Question: I want to fill the screen with a grid of points. My desired performance would be about the same speed as drawing that many pixels as a contiguous quad (or equivalent triangle clipped with glViewport). Using 'GL_POINT' primitives (positioned via gl_VertexID, not attribs) or 'glPolygonStipple' are possibilities, but are still a little slower. Here's an example of what I want (though the black points drawn may be yet more sparse):

Are there any other methods to draw this grid? ()
Wouldn't it be great if the rasterizer was programmable!
The main point of this is to be able to in this grid pattern from a fragment shader.
---
Full screen for me is 1680x1050, GTX670. Times are calculated drawing 10,000 times each frame, no depth test. I draw a quad with a big triangle and clip using glViewport.
- 'coord%4>0'- - 'glPolygonStipple''%4'- -
The differences get larger with a more sparse grid, for example '%16'.
---
OK, I've thrown together a small example. Requires 'glut' and 'glew' libraries:
'''
#include <GL/glew.h>
#include <GL/gl.h>
#include <GL/glut.h>
#include <memory.h>
#include <assert.h>
#include <stdio.h>
#define RESOLUTION_X 1680
#define RESOLUTION_Y 1050
#define USE_32_BIT 0
#define TEST_LOOP 1000 //number of quads to draw per frame
#define WARMUP_MS 1000 //time between switching methods
#define TEST_MS 4000 //time to benchmark for
#define TESTS 6
#define DRAW_GRAPH 1
#define SCALE_MS 0.2f //for drawing the graph
GLuint fbo, colourTex, vbo, shader, shaderPoints, shaderDiscard;
int viewport[2];
int test = 0;
int results_time[TESTS];
int results_frames[TESTS];
float colours[TESTS][3] = {
{1,0,0},
{1,1,0},
{1,0,1},
{0,1,0},
{0,1,1},
{0,0,1},
};
const char* names[TESTS] = {
"full",
"full discard",
"full stipple",
"draw points",
"quarter",
"one"
};
float triangleVerts[9] = {-1,-1,0,-1,4,0,4,-1,0};
const char* vertexShaderSrc = "#version 150
in vec4 v;
void main() {gl_Position = v;}
";
const char* vertexShaderPointsSrc = "#version 150
uniform ivec2 s;
void main() {ivec2 p = ivec2(gl_VertexID%(s.x/4),gl_VertexID/(s.x/4)); gl_Position = vec4(2.0*(p*4+0.5)/s-1.0, 0, 1);}
";
const char* fragmentShaderSrc = "#version 150
out vec4 c;
void main() {c = vec4(1,0,0,1);}
";
const char* fragmentShaderDiscardSrc = "#version 150
out vec4 c;
void main() {if (int(gl_FragCoord.x)%4>0||int(gl_FragCoord.y)%4>0) discard; c = vec4(1,0,0,1);}
";
void setupDraw(GLuint program, int x, int y)
{
glUseProgram(program);
glViewport(0, 0, x, y);
glBindBuffer(GL_ARRAY_BUFFER, vbo);
GLuint loc = glGetAttribLocation(program, "v");
glEnableVertexAttribArray(loc);
glVertexAttribPointer(loc, 3, GL_FLOAT, GL_FALSE, 0, 0);
}
void polygonStippleGrid(int x, int y)
{
unsigned char tilePattern[32*32];
memset(tilePattern, 0, sizeof(tilePattern));
for (int j = 0; j < 32; j += y)
{
for (int i = 0; i < 32; i += x)
{
int index = (j * 32 + i);
tilePattern[index / 8] |= 1 << (index % 8);
}
}
glPixelStorei(GL_UNPACK_ALIGNMENT, 1);
glPolygonStipple(tilePattern);
}
void display()
{
static int lastTime = -1;
int elapsed = glutGet(GLUT_ELAPSED_TIME);
if (lastTime == -1) lastTime = elapsed;
int dt = elapsed - lastTime;
lastTime = elapsed;
static int warmup = WARMUP_MS + 2000;
static int running = TEST_MS;
warmup -= dt;
if (warmup <= 0 && test < TESTS)
{
running -= dt;
results_time[test] += dt;
results_frames[test] += 1;
if (running <= 0)
{
printf("%s %s %.6fms
", names[test], USE_32_BIT?"rgba32":"rgba8", results_time[test]/(float)(results_frames[test] * TEST_LOOP));
test += 1;
warmup = WARMUP_MS;
running = TEST_MS;
}
}
#if DRAW_GRAPH
glBindFramebuffer(GL_FRAMEBUFFER, 0);
glViewport(0, 0, viewport[0], viewport[1]);
glClear(GL_COLOR_BUFFER_BIT);
float s = 2.0f / TESTS;
glBegin(GL_QUADS);
for (int i = 0; i < TESTS; ++i)
{
if (!results_frames[i]) continue;
glColor3fv(colours[i]);
float x = -1.0f + 2.0f * i / (float)TESTS;
float y = -1.0f + 2.0f * (results_time[i]/(float)(results_frames[i] * TEST_LOOP)) / SCALE_MS;
glVertex2f(x, -1.0f); glVertex2f(x, y); glVertex2f(x + s, y); glVertex2f(x + s, -1.0f);
}
glEnd();
#endif
glBindFramebuffer(GL_FRAMEBUFFER, fbo);
switch (test)
{
case 0: //straight full screen quad
setupDraw(shader, RESOLUTION_X, RESOLUTION_Y);
for (int i = 0; i < TEST_LOOP; ++i)
glDrawArrays(GL_TRIANGLES, 0, 3);
break;
case 1: //full screen quad, discarding pixels in the frag shader
setupDraw(shaderDiscard, RESOLUTION_X, RESOLUTION_Y);
for (int i = 0; i < TEST_LOOP; ++i)
glDrawArrays(GL_TRIANGLES, 0, 3);
break;
case 2: //using polygon stipple to mask out fragments
polygonStippleGrid(4, 4);
glEnable(GL_POLYGON_STIPPLE);
setupDraw(shader, RESOLUTION_X, RESOLUTION_Y);
for (int i = 0; i < TEST_LOOP; ++i)
glDrawArrays(GL_TRIANGLES, 0, 3);
glDisable(GL_POLYGON_STIPPLE);
break;
case 3: //drawing points, but computing the position in the vertex shader
glUseProgram(shaderPoints);
glUniform2i(glGetUniformLocation(shaderPoints, "s"), RESOLUTION_X, RESOLUTION_Y);
for (int i = 0; i < TEST_LOOP; ++i)
glDrawArrays(GL_POINTS, 0, (RESOLUTION_X/4)*(RESOLUTION_Y/4));
break;
case 4: //a quad one quarter of the screen (as a speed comparison)
setupDraw(shader, RESOLUTION_X / 4, RESOLUTION_Y / 4);
for (int i = 0; i < TEST_LOOP; ++i)
glDrawArrays(GL_TRIANGLES, 0, 3);
break;
case 5: //a 1x1 quad (as a speed comparison)
setupDraw(shader,1, 1);
for (int i = 0; i < TEST_LOOP; ++i)
glDrawArrays(GL_TRIANGLES, 0, 3);
break;
default: break;
}
glUseProgram(0);
glDisableVertexAttribArray(0); //HACK: assumes location is always zero
//printf("%i %i %i
", test, warmup, running);
glFinish();
glutSwapBuffers();
glutPostRedisplay();
assert(glGetError() == GL_NO_ERROR);
}
void reshape(int x, int y)
{
viewport[0] = x;
viewport[1] = y;
}
int main(int argc, char **argv)
{
memset(results_time, 0, sizeof(results_time));
memset(results_frames, 0, sizeof(results_frames));
//init glut
glutInit(&argc, argv);
glutInitDisplayMode(GLUT_DOUBLE | GLUT_RGBA);
glutCreateWindow("quadtest");
glutReshapeFunc(reshape);
glutDisplayFunc(display);
glewInit();
//init gl stuff
glGenTextures(1, &colourTex);
glBindTexture(GL_TEXTURE_2D, colourTex);
#if USE_32_BIT
glTexImage2D(GL_TEXTURE_2D, 0, GL_RGBA32F, RESOLUTION_X, RESOLUTION_Y, 0, GL_RGBA, GL_UNSIGNED_BYTE, NULL);
#else
glTexImage2D(GL_TEXTURE_2D, 0, GL_RGBA, RESOLUTION_X, RESOLUTION_Y, 0, GL_RGBA, GL_UNSIGNED_BYTE, NULL);
#endif
/*
GLuint stencilRB;
glGenRenderbuffers(1, &stencilRB);
glBindRenderbuffer(GL_RENDERBUFFER, stencilRB);
glRenderbufferStorage(GL_RENDERBUFFER, GL_DEPTH_STENCIL, RESOLUTION_X, RESOLUTION_Y);
*/
glGenFramebuffers(1, &fbo);
glBindFramebuffer(GL_FRAMEBUFFER, fbo);
glFramebufferTexture2D(GL_FRAMEBUFFER, GL_COLOR_ATTACHMENT0, GL_TEXTURE_2D, colourTex, 0);
//glFramebufferRenderbuffer(GL_FRAMEBUFFER, GL_STENCIL_ATTACHMENT, GL_RENDERBUFFER, stencilRB);
assert(glCheckFramebufferStatus(GL_FRAMEBUFFER) == GL_FRAMEBUFFER_COMPLETE);
glGenBuffers(1, &vbo);
glBindBuffer(GL_ARRAY_BUFFER, vbo);
glBufferData(GL_ARRAY_BUFFER, sizeof(triangleVerts), triangleVerts, GL_STATIC_DRAW);
GLuint v = glCreateShader(GL_VERTEX_SHADER);
GLuint vp = glCreateShader(GL_VERTEX_SHADER);
GLuint f = glCreateShader(GL_FRAGMENT_SHADER);
GLuint fd = glCreateShader(GL_FRAGMENT_SHADER);
glShaderSource(v, 1, &vertexShaderSrc, NULL);
glShaderSource(vp, 1, &vertexShaderPointsSrc, NULL);
glShaderSource(f, 1, &fragmentShaderSrc, NULL);
glShaderSource(fd, 1, &fragmentShaderDiscardSrc, NULL);
GLint ok = GL_TRUE;
shader = glCreateProgram();
glAttachShader(shader, v);
glAttachShader(shader, f);
glLinkProgram(shader);
glGetProgramiv(shader, GL_LINK_STATUS, &ok);
assert(ok == GL_TRUE);
/*
char log[512];
int n;
glGetShaderInfoLog(v, 512, &n, log);
printf("%s
", log);
glGetProgramInfoLog(shader, 512, &n, log);
printf("%s
", log);
*/
shaderPoints = glCreateProgram();
glAttachShader(shaderPoints, vp);
glAttachShader(shaderPoints, f);
glLinkProgram(shaderPoints);
glGetProgramiv(shaderPoints, GL_LINK_STATUS, &ok);
assert(ok == GL_TRUE);
shaderDiscard = glCreateProgram();
glAttachShader(shaderDiscard, v);
glAttachShader(shaderDiscard, fd);
glLinkProgram(shaderDiscard);
glGetProgramiv(shaderDiscard, GL_LINK_STATUS, &ok);
assert(ok == GL_TRUE);
glDisable(GL_DEPTH_TEST);
assert(glGetError() == GL_NO_ERROR);
glutMainLoop();
return 0;
}
'''
Interestingly, using 'GL_RGBA32F' 32 bit colour impacts performance a fair bit, also bringing back the overhead of the discard method to approximately the same as a full screen quad. The 'glPolygonStipple' method gives dramatic improvements in this case, more so than with 8 bit. There is a discrepancy with the previous 'glPolygonStipple' result too, I can reproduce both and haven't narrowed down the difference yet.
output for 'GL_RGBA':
'''
full rgba8 0.059ms
full discard rgba8 0.112ms
full stipple rgba8 0.050ms
draw points rgba8 0.079ms
quarter rgba8 0.004ms
one rgba8 <0.001ms
'''
output for 'GL_RGBA32F':
'''
full rgba32 0.240ms
full discard rgba32 0.241ms
full stipple rgba32 0.101ms
draw points rgba32 0.091ms
quarter rgba32 0.015ms
one rgba32 <0.001ms
'''
Drawing points and positioning from 'gl_VertexID' will beat 'glPolygonStipple' for 'GL_RGBA32F'. I'd assume this trend would carry on for more expensive shaders (or at least memory-intensive).
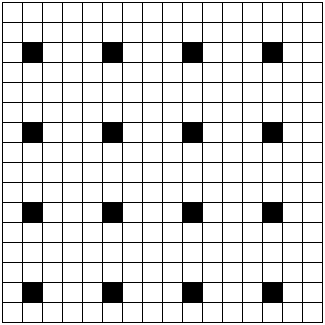
Answer: The scattered memory writes of a sparse grid may simply mean more overhead that can't be avoided.
1. Draw GL_POINTs
2. Use glPolygonStipple
3. Initialize the stencil buffer with the pattern for a masking a full screen quad
What ever you do 'discard'. This is really stupid because you clog the pipeline with many threads which don't do anything.